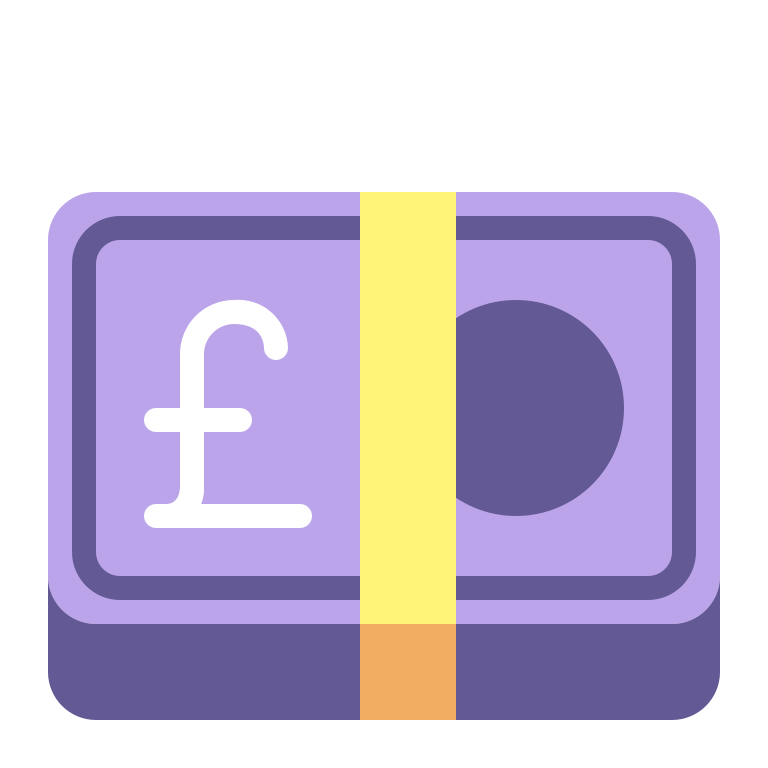
pound banknote flat